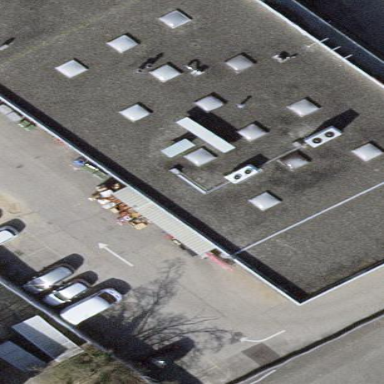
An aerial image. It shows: Commercial building.